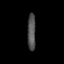
Tissue: skin
Cell type: Epithelial cells
Senescence score: 0.7681
Nuclear area (px): 291
Mean DAPI intensity: 81.856